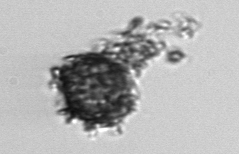
Label: Thalassiosira_TAG_external_detritus